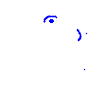
Particle: kaon